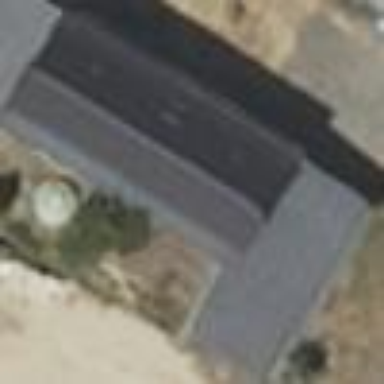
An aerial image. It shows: Shed building with gabled roof.